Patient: sex M, age 58
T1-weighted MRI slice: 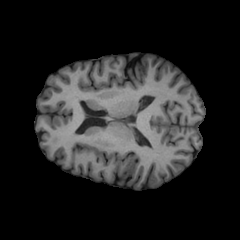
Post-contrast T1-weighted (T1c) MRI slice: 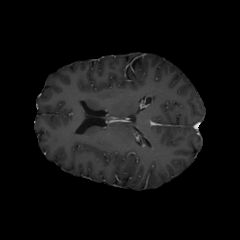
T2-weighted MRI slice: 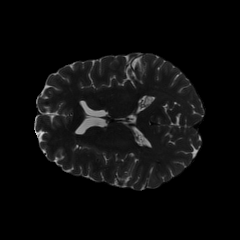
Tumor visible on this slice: no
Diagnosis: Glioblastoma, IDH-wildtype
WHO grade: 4